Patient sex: M
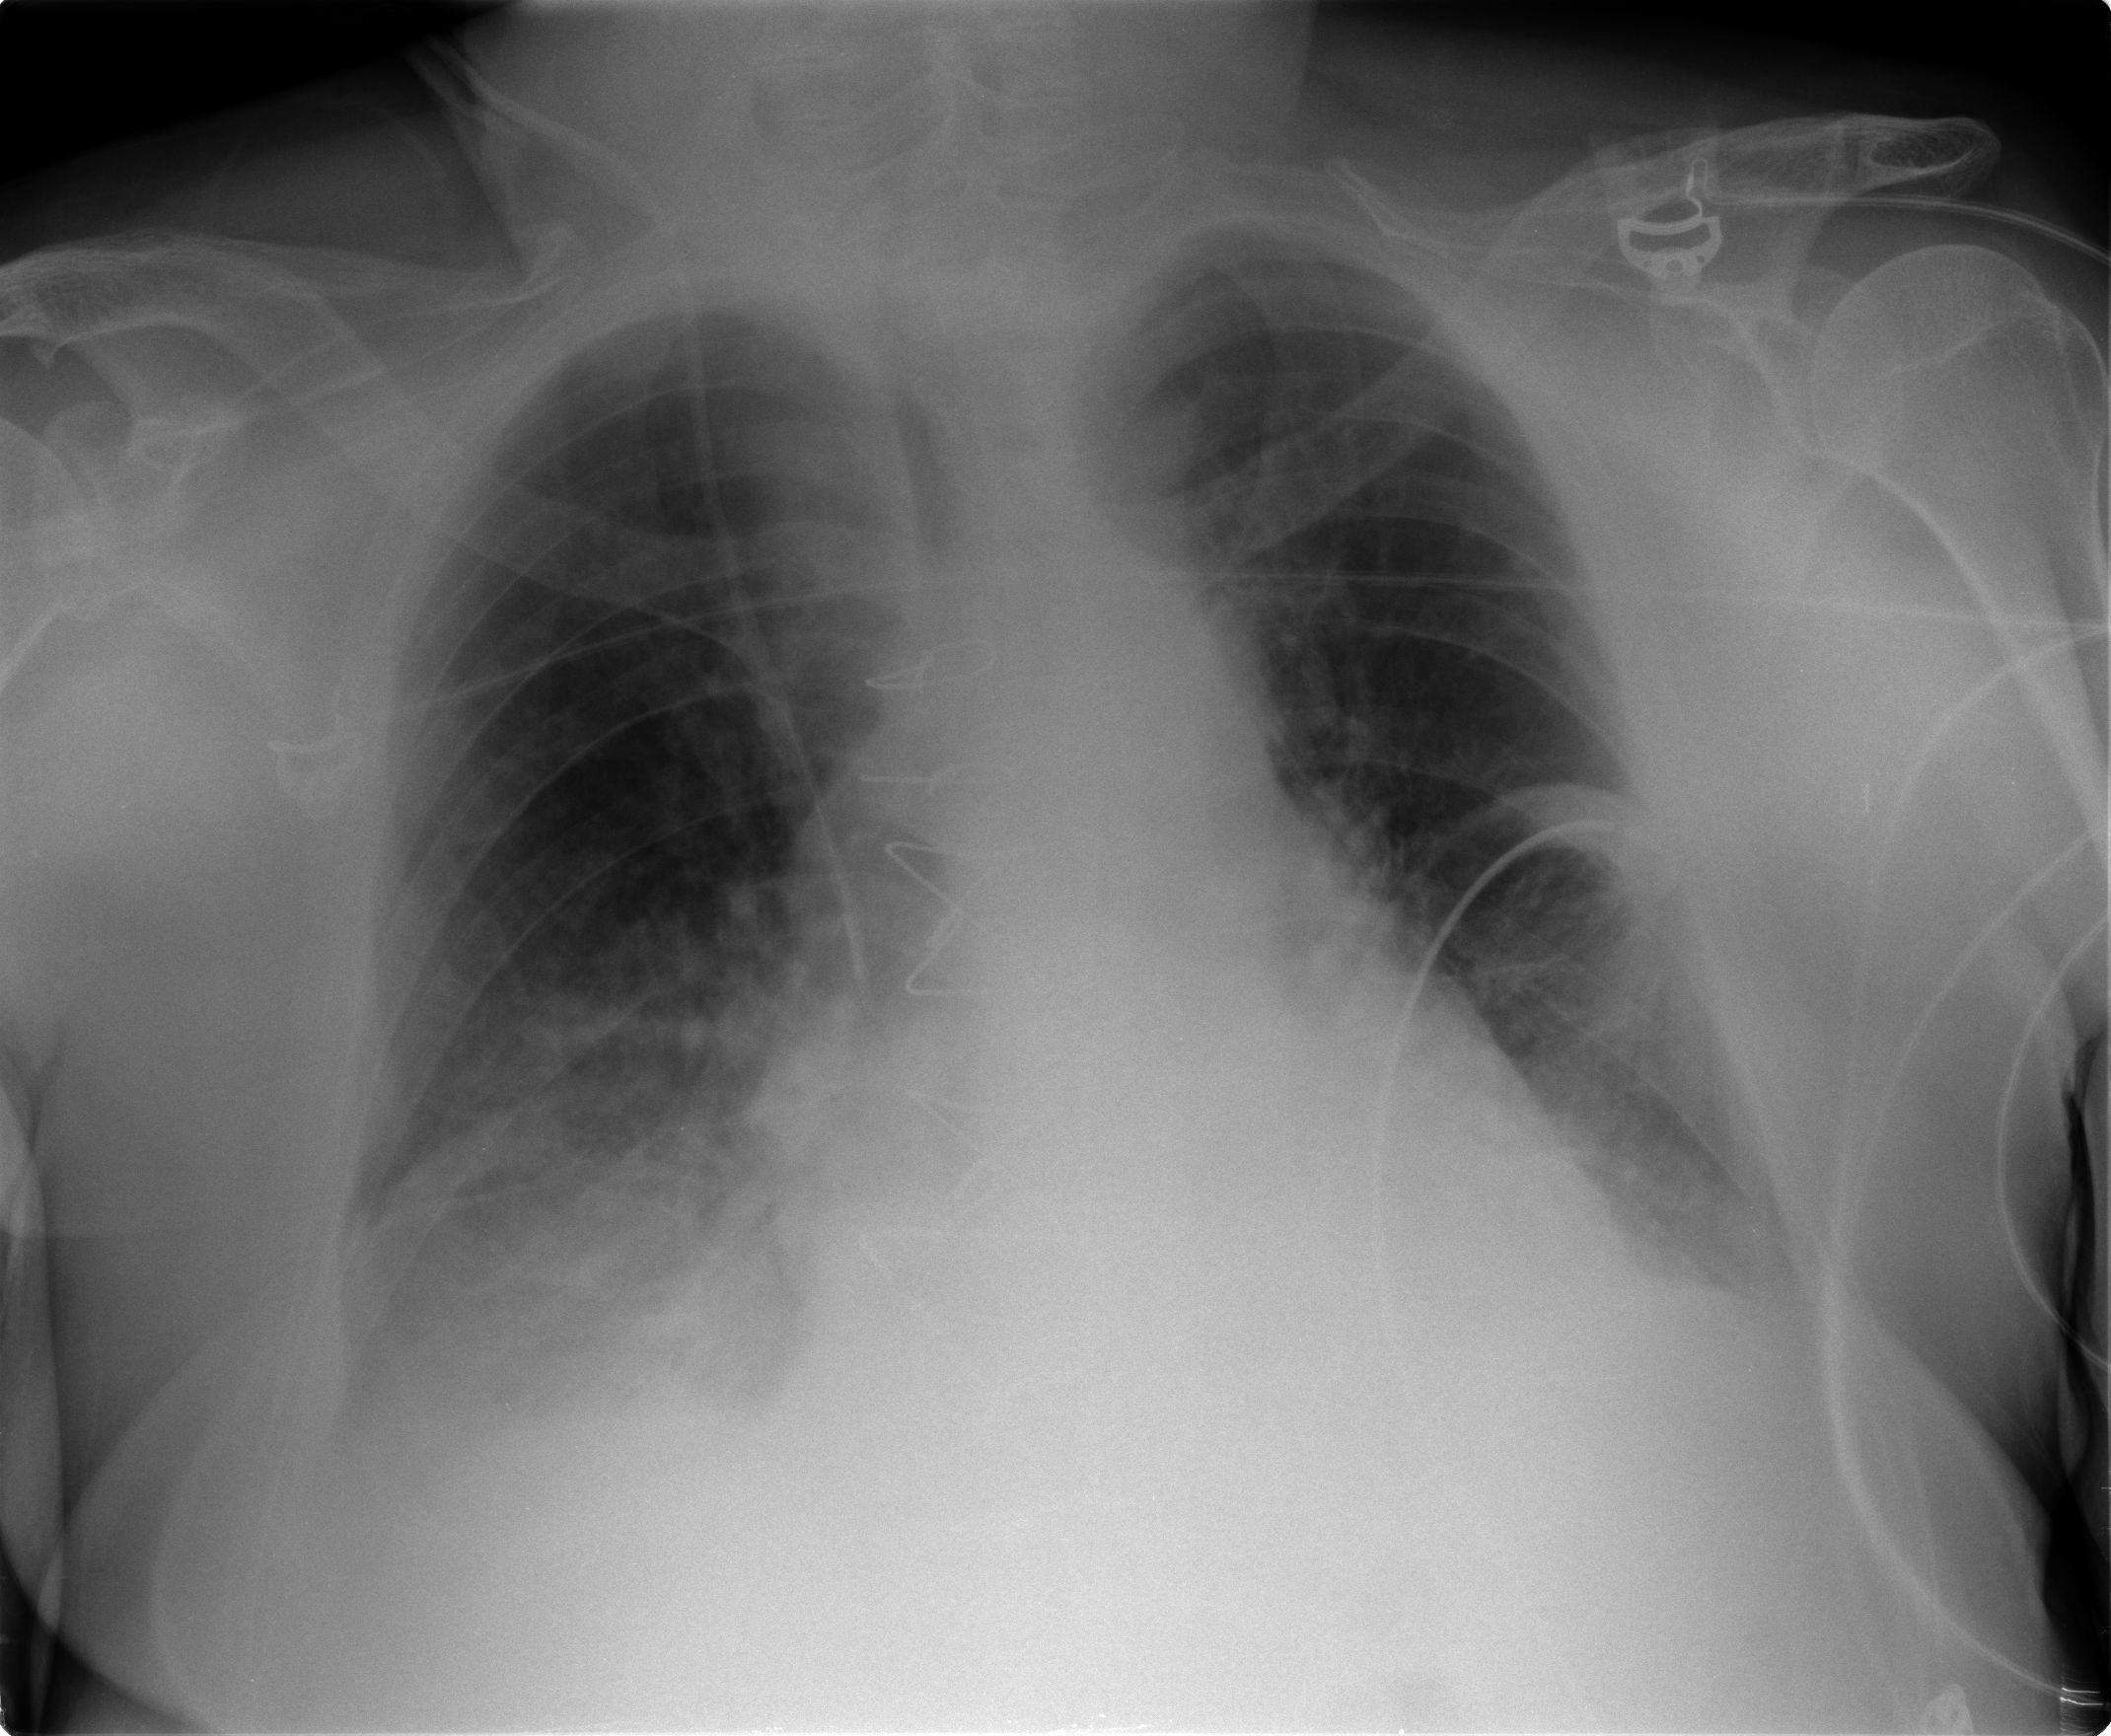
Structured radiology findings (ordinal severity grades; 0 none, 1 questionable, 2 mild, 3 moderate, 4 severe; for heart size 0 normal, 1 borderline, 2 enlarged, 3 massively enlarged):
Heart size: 2
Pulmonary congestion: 2
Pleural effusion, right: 3
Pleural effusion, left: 2
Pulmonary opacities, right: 1
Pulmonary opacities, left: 0
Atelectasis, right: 3
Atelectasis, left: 2